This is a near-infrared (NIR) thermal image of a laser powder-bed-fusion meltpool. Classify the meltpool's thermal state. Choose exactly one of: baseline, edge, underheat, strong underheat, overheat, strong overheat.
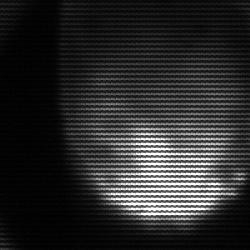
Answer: edge